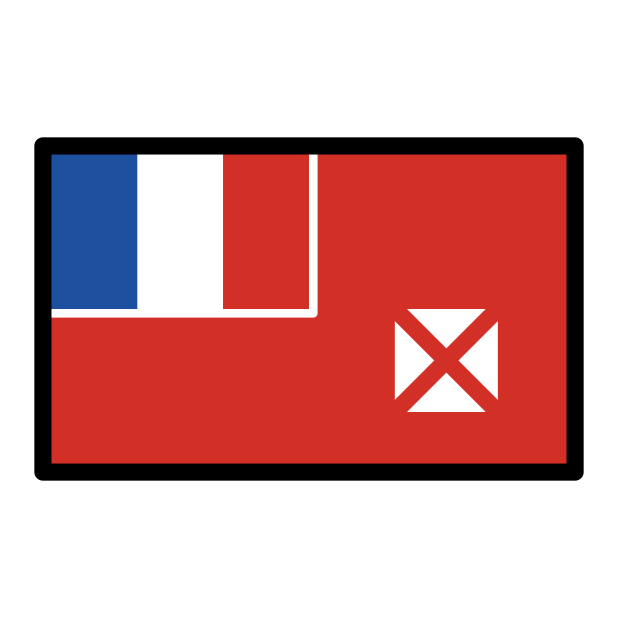
flag: Wallis & Futuna